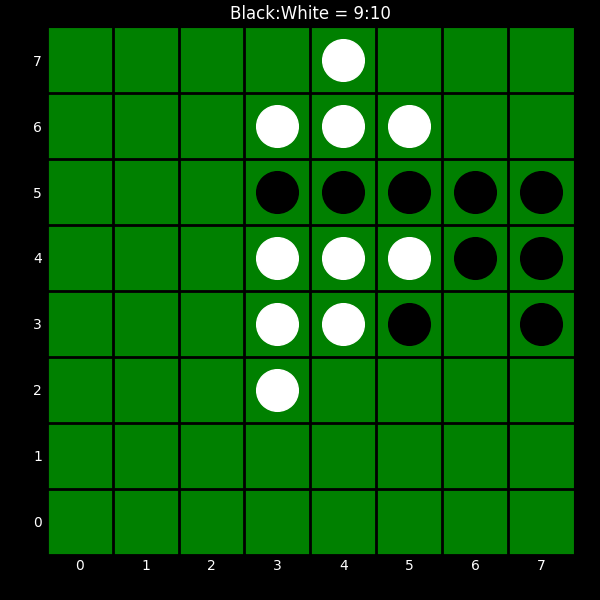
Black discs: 9
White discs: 10